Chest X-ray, AP view. Patient: 41 years old, sex F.
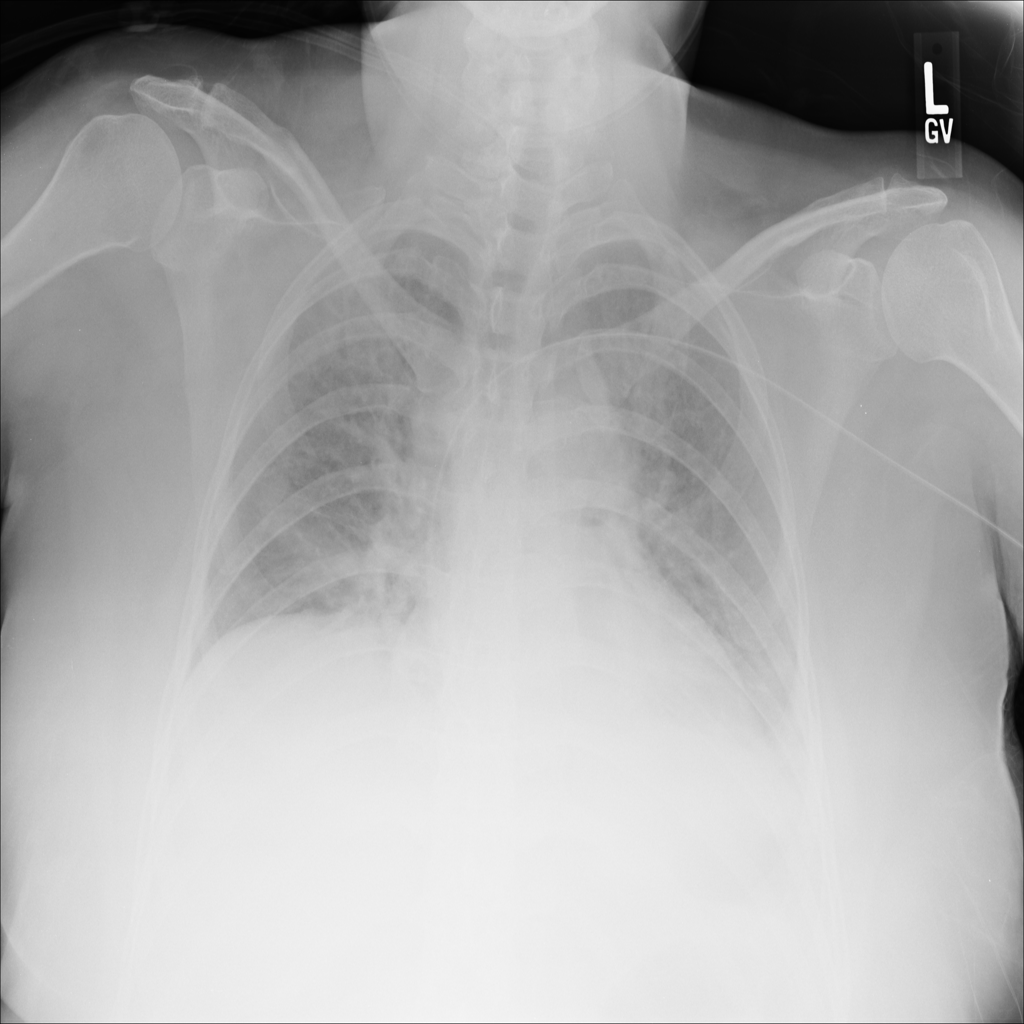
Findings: No Finding